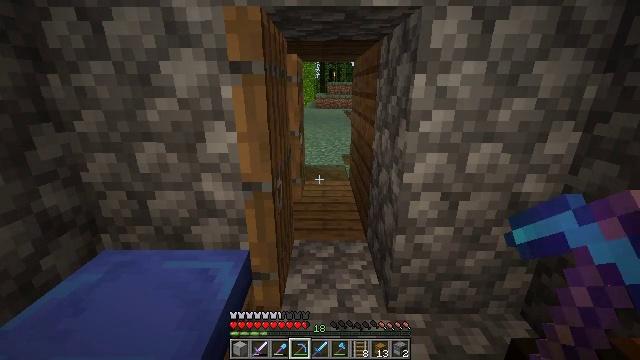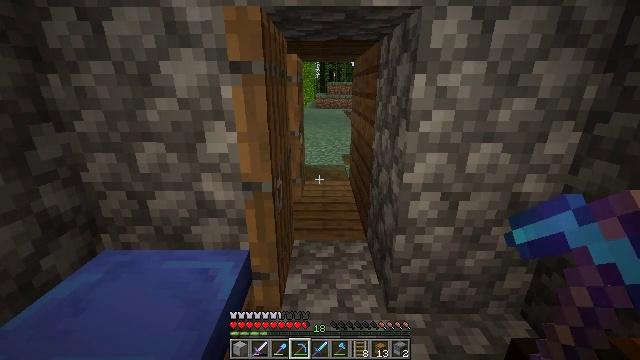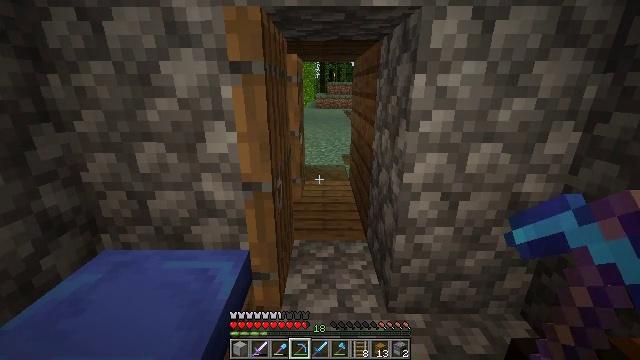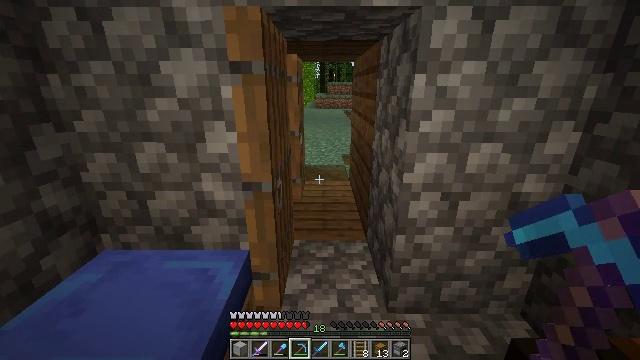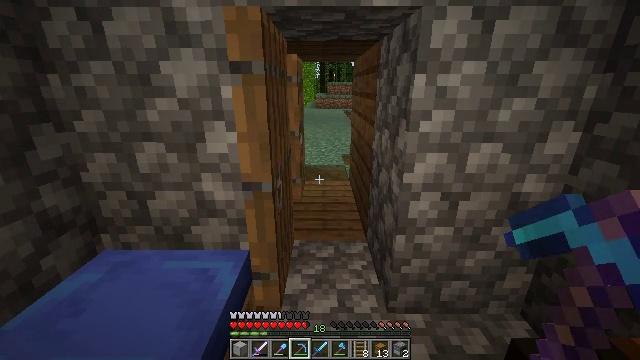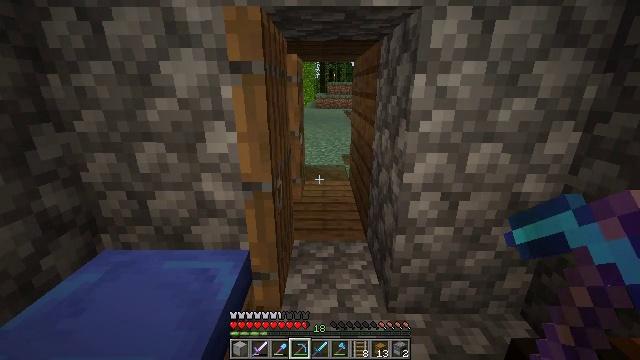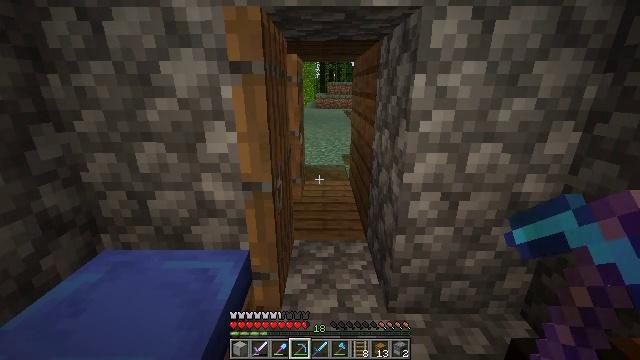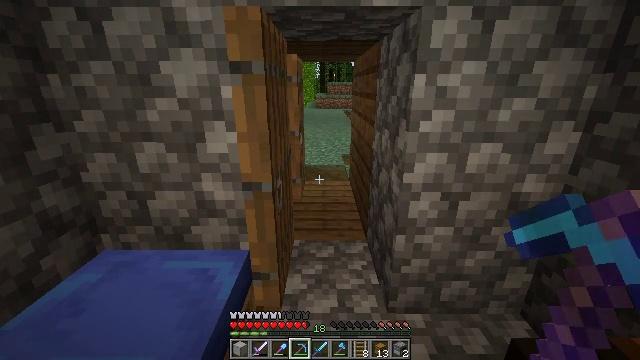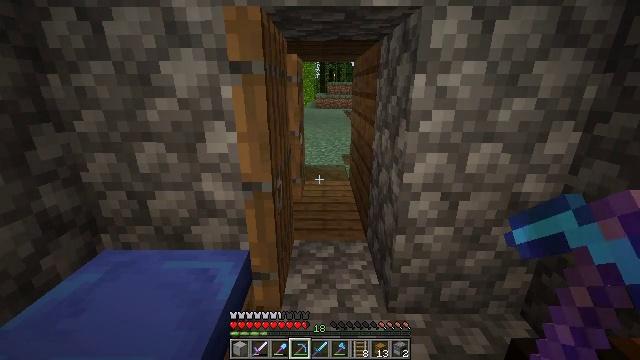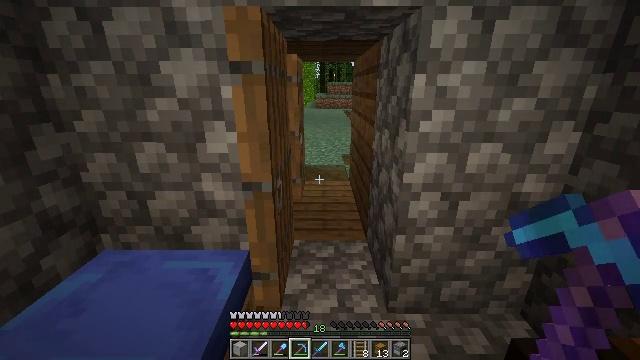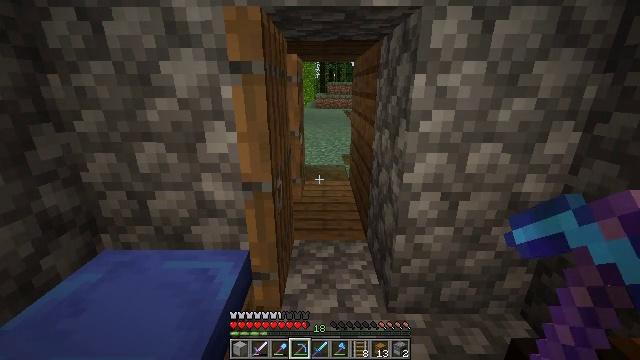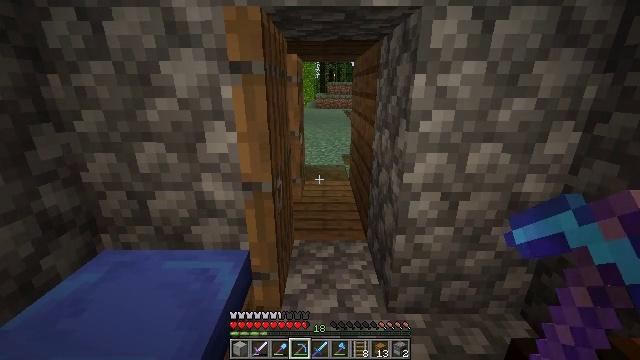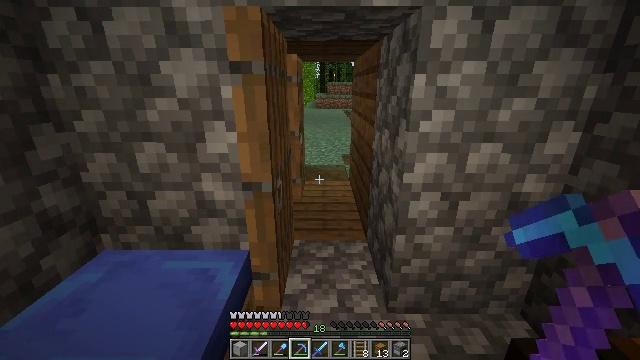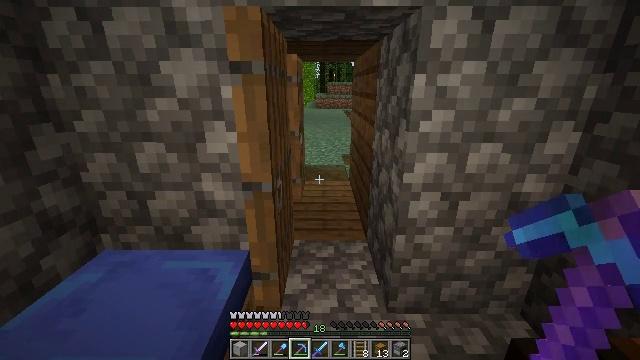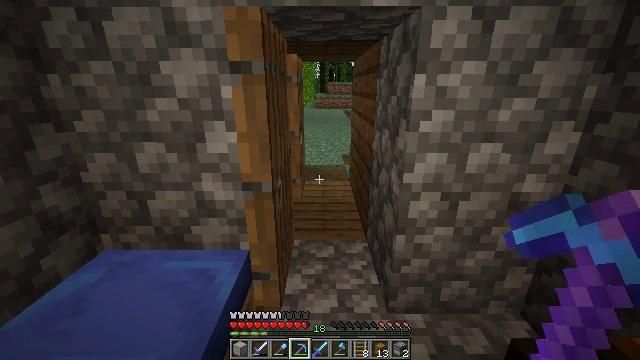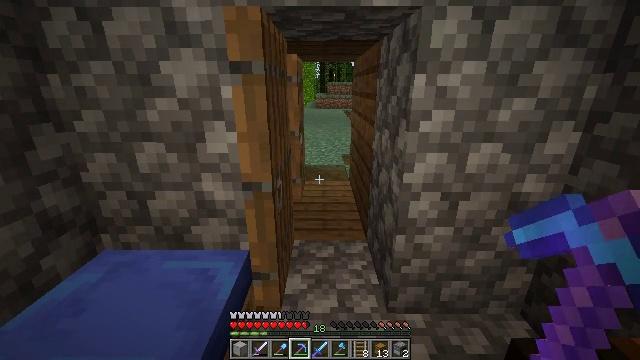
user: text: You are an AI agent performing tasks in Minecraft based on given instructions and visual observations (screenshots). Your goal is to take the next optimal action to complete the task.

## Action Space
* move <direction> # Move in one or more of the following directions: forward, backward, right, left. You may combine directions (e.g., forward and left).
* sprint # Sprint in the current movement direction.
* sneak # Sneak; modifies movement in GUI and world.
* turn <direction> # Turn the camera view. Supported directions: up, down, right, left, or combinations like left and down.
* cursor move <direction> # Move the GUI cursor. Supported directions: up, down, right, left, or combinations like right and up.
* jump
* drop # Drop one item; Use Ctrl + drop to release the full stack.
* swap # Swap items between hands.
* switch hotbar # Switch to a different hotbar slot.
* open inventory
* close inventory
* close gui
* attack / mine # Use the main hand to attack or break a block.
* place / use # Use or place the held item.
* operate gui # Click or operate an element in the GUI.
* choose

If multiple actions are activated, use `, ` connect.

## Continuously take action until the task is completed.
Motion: motion action
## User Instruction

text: Break the smooth stone to collect it.
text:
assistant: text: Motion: no_op
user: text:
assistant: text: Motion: no_op
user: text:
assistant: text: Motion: no_op
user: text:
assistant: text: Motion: no_op
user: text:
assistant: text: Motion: no_op
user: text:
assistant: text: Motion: no_op
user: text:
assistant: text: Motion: no_op
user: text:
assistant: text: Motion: no_op
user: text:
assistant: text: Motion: no_op
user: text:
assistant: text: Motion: no_op
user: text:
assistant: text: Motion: no_op
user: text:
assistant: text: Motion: no_op
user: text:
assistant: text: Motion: no_op
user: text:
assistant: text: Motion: no_op
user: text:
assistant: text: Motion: no_op
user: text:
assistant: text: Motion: no_op
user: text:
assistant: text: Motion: no_op
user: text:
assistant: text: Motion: no_op
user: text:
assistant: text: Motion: no_op
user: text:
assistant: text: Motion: no_op
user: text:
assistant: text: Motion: no_op
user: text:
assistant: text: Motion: no_op
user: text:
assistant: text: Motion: no_op
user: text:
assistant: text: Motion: no_op
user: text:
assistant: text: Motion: no_op
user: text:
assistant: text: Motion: no_op
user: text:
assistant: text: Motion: no_op
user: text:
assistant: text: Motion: no_op
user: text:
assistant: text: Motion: no_op
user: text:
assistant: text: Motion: no_op